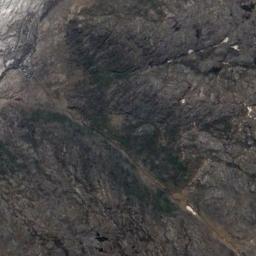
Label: mountain